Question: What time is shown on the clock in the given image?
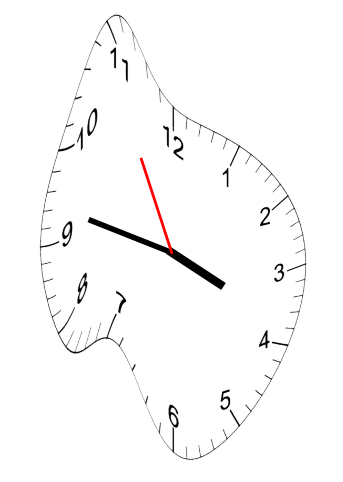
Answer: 03:46:55